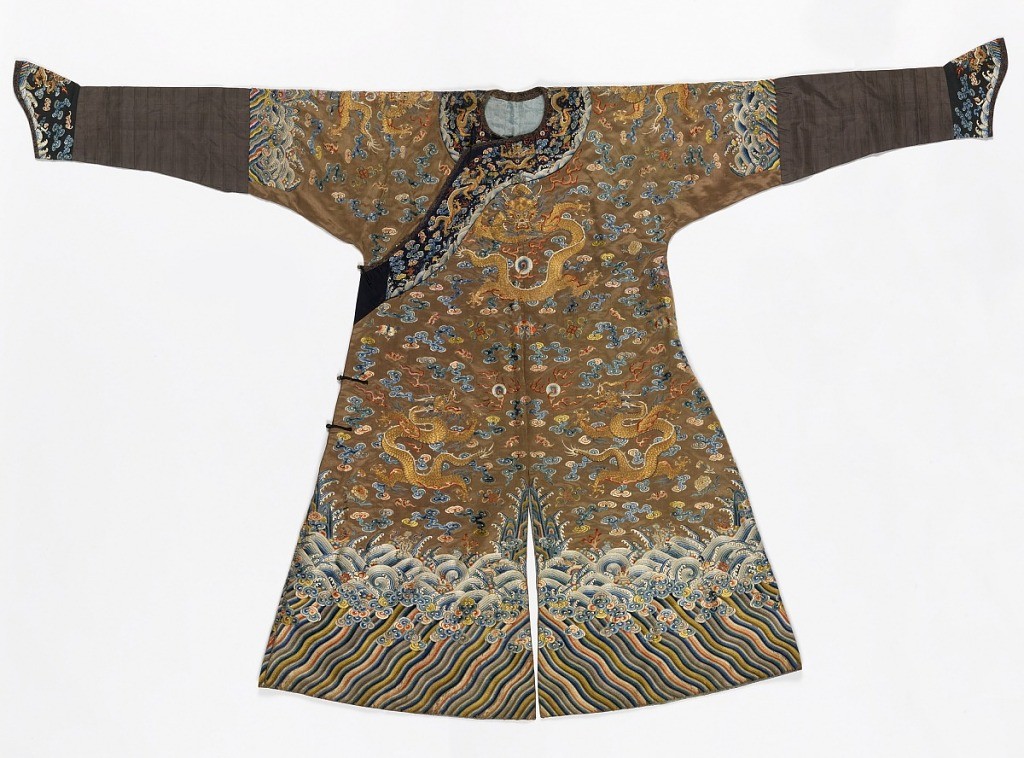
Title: Man's robe
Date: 1796–1820
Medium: silk, metallic yarns Technique: embroidered on satin weave Label: silk satin embroidered with silk and metallic yarns
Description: Long robe of brown satin embroidered in colored silks and metallic yarns. Long sleeves of black taffeta with embroidered horse-shoe cuffs. Diagonal front closure with a band of black satin, embroiderd in colored silks. Three 5-toed dragons on front, worked in gold with red silk flames. Background of cloud bands in colors, interspersed with auspicious symbols such as bat, peony, swastika, flaming pearl, lotus, jar, fish. Deep wave border at bottom.